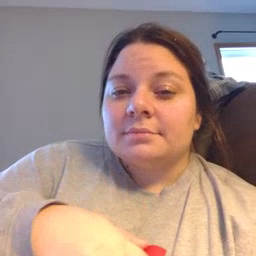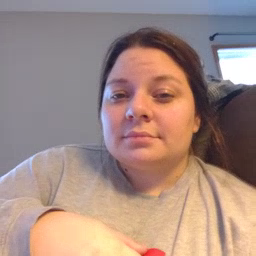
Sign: nap